Question: I have two table in my sqlite db here is the first table named 'supplier'
what I want to do is I want to get the 'supplier_name' in 'table product' by selecting 'id_supplier' in 'table_product'. Here is my query 'SELECT table_supplier.id_supplier, table_supplier.supplier_name from table_invoice_in, table_supplier where table_invoice_in.id_product = '4' and table_supplier.id_supplier = table_invoice_in.id_supplier'
and what I got from that query is I can get the 'id_supplier' but 'supplier_name' gives me '0' value, but when I try the query in mysql, I got the correct result. My question is :
1. Is this a limitation of sqlite or there are something wrong with my query?
Thank you in advance.
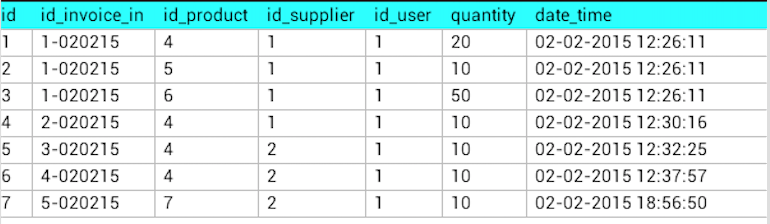
Answer: The problem solved! When we try to query some column(s) from multiple table, make sure that we get the desired result by pointing directly to the column name. Here is my correct code
'''
public Cursor SelectInvoiceInById(String id){
String query = "SELECT product_name from table_product, table_invoice_in where table_invoice_in.id_invoice_in = '"+ id + "' and table_product.id_product = table_invoice_in.id_product";
ReadDB();
cursor = database.rawQuery(query, null);
cursor.moveToFirst();
if(cursor.getCount() > 0){
while (!cursor.isAfterLast()){
Log.d("RESULT", String.valueOf(cursor.getString(cursor.getColumnIndex(SQLiteHelper.PRODUCT_NAME))));
cursor.moveToNext();
}
}
CloseDB();
return cursor;
}
'''